Question: I'm validating whether a latlong('CLLocationCoordinate2D') is inside a MKPolygon which is drawn on the MKMapview.
I'm using below code to draw MKPolygon on a MKMapview,
'''
MKPolygon *polygon = [MKPolygon polygonWithCoordinates:coordinates count:count];
[mapviewcontroller.mapview addOverlay:polygon];
- (MKOverlayRenderer *)mapView:(MKMapView *)mapView rendererForOverlay:(id<MKOverlay>)overlay
{
MKPolygonRenderer *renderer = [[MKPolygonRenderer alloc] initWithPolygon:overlay];
renderer.fillColor = [[UIColor grayColor] colorWithAlphaComponent:0.2];
renderer.strokeColor = [[UIColor blackColor] colorWithAlphaComponent:0.7];
renderer.lineWidth = 2;
return renderer;
}
'''
I'm validating the latlong inside MKPolygon using,
'''
CLLocationCoordinate2D sampleLocation = CLLocationCoordinate2DMake(13,80);//13,80 is the latlong of clear colored area of the MKPolygon in the below image.
MKMapPoint mapPoint = MKMapPointForCoordinate(sampleLocation);
CGPoint mapPointAsCGP = CGPointMake(mapPoint.x, mapPoint.y);
for (id<MKOverlay> overlay in mapview.overlays) {
if([overlay isKindOfClass:[MKPolygon class]]){
MKPolygon *polygon = (MKPolygon*) overlay;
CGMutablePathRef mpr = CGPathCreateMutable();
MKMapPoint *polygonPoints = polygon.points;
for (int p=0; p < polygon.pointCount; p++){
MKMapPoint mp = polygonPoints[p];
if (p == 0)
CGPathMoveToPoint(mpr, NULL, mp.x, mp.y);
else
CGPathAddLineToPoint(mpr, NULL, mp.x, mp.y);
}
if(CGPathContainsPoint(mpr , NULL, mapPointAsCGP, FALSE)){
isInside = YES;
}
CGPathRelease(mpr);
}
}
'''
It is working great for normal cases, but if the user draws the polygon like below ie, MKpolygon has some points intersecting and the color is filled in some area and clear color in some area.

If I pass the latlong of the clear colored portion inside the MKPolygon, it should return NO. But, it is returning YES. ie, 'if(CGPathContainsPoint(mpr , NULL, mapPointAsCGP, FALSE))' is TRUE.
How can I fix this issue while the MKPolygon has intersection in between? It's better if someone suggests to fill the color in that clear color area. Any suggestions would be greatly appreciated.
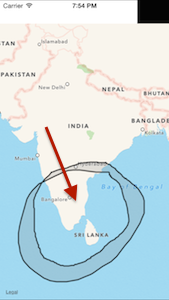
Answer: The picture shown appears to demonstrate the even-odd fill rule. By specifying 'FALSE' as the final parameter to 'CGPathContainsPoint' you've asked it to apply the winding number rule. Try passing 'TRUE'.
For information on the teo rules see <URL>.